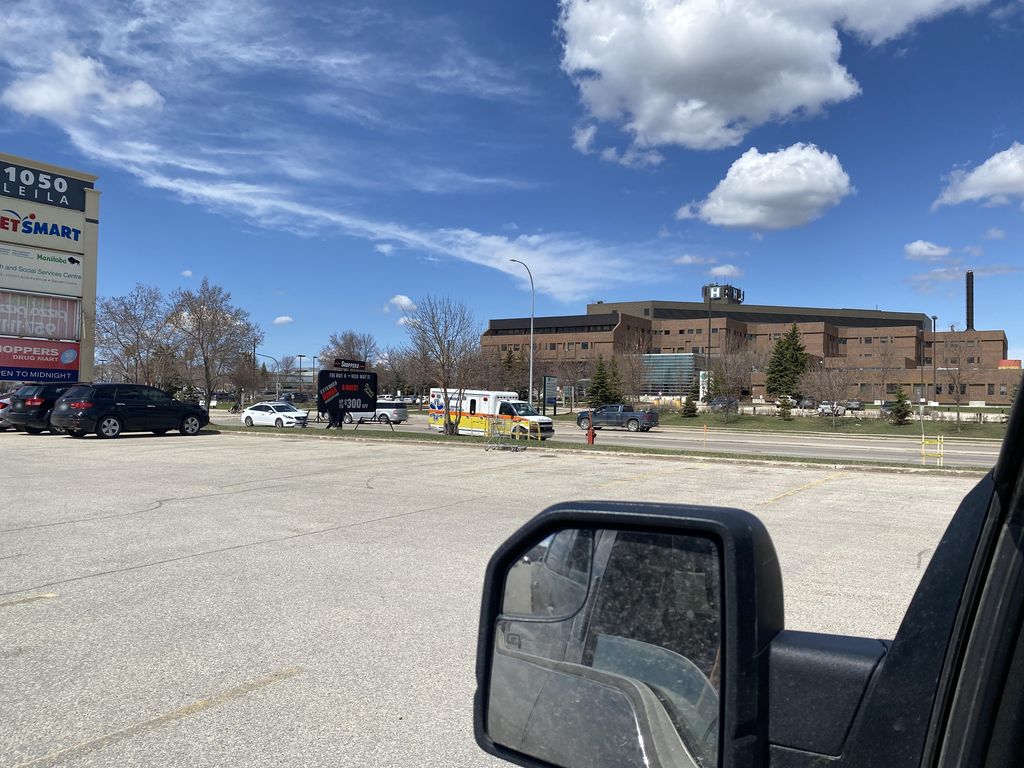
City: winnipeg